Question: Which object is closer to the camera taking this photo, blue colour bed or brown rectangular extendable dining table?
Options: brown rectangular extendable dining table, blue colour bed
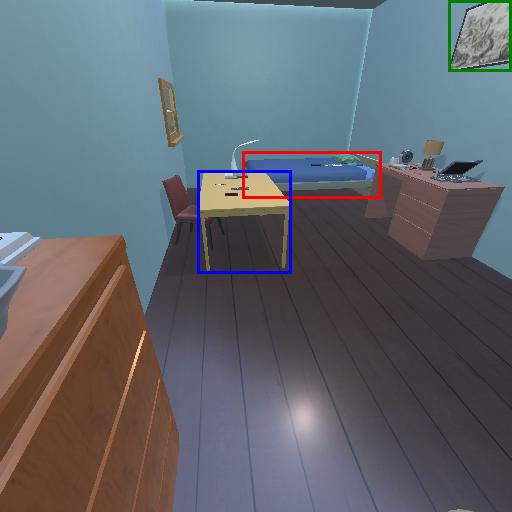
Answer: brown rectangular extendable dining table